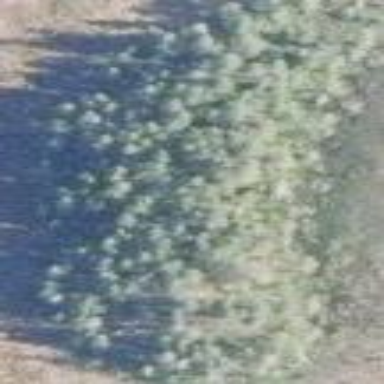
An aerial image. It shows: Woodland with needle-leaved trees.